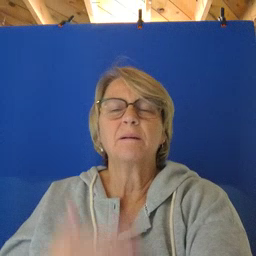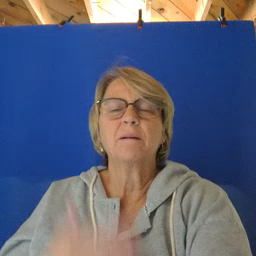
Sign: cat